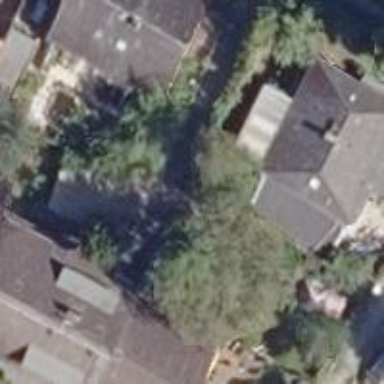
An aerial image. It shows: Building with gabled roof.